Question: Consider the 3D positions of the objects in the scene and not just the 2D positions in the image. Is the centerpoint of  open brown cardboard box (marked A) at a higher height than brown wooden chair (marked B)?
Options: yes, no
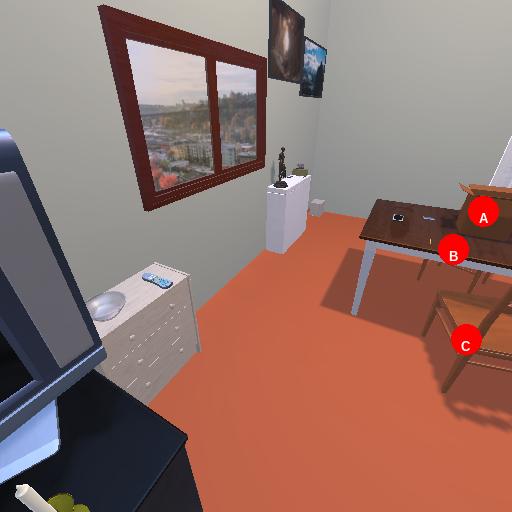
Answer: yes